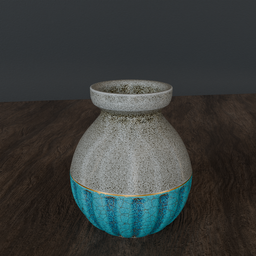
Label: decoration